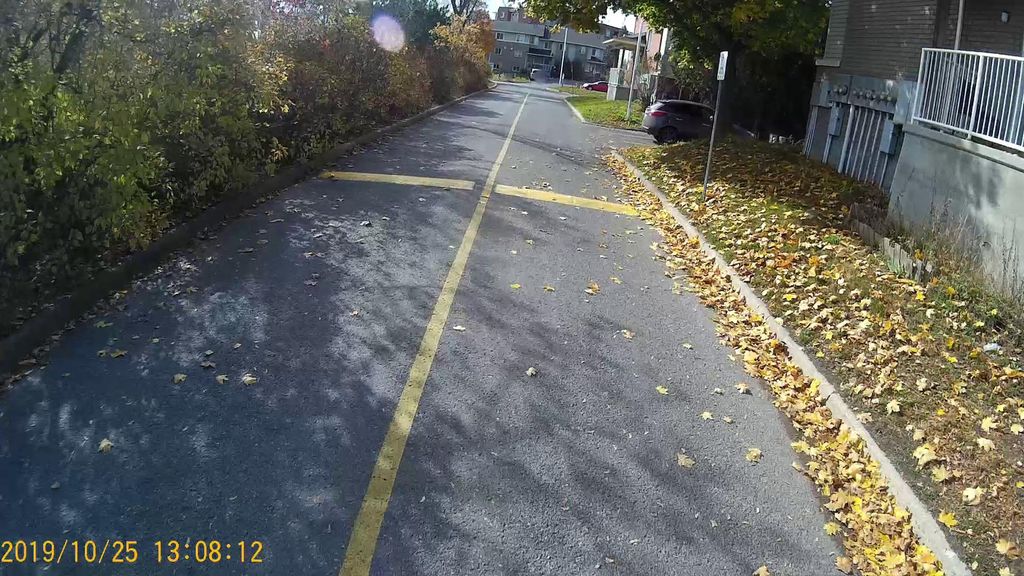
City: ottawa-gatineau